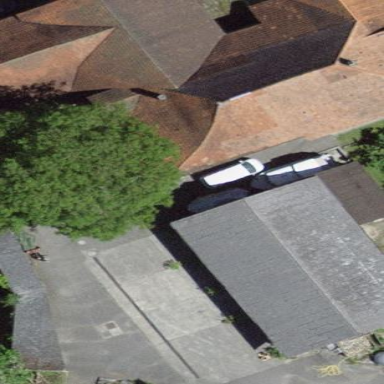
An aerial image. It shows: Garage building.